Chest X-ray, AP view. Patient: 76 years old, sex M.
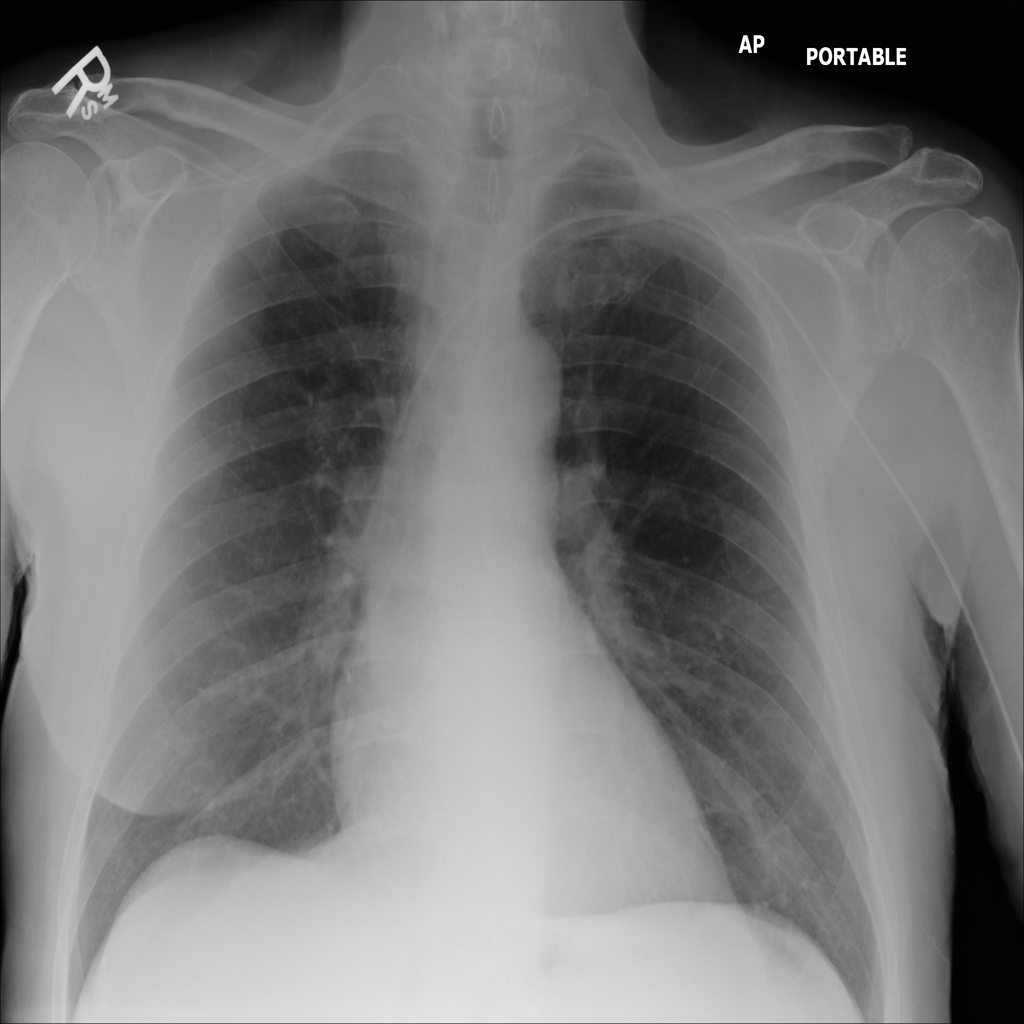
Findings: No Finding